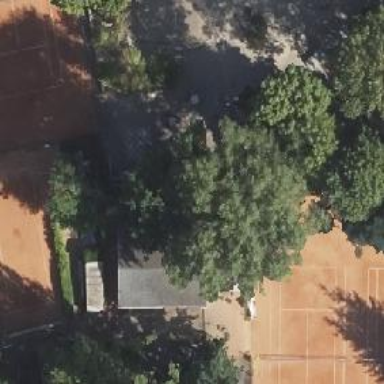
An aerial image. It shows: Sports centre with focus on tennis.